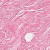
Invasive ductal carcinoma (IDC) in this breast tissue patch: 0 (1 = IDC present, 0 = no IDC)